Interaction volume radius: 10 \u00c5
Interaction volume height: 15 \u00c5
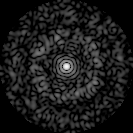
Disorder parameter: 0.839